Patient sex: F
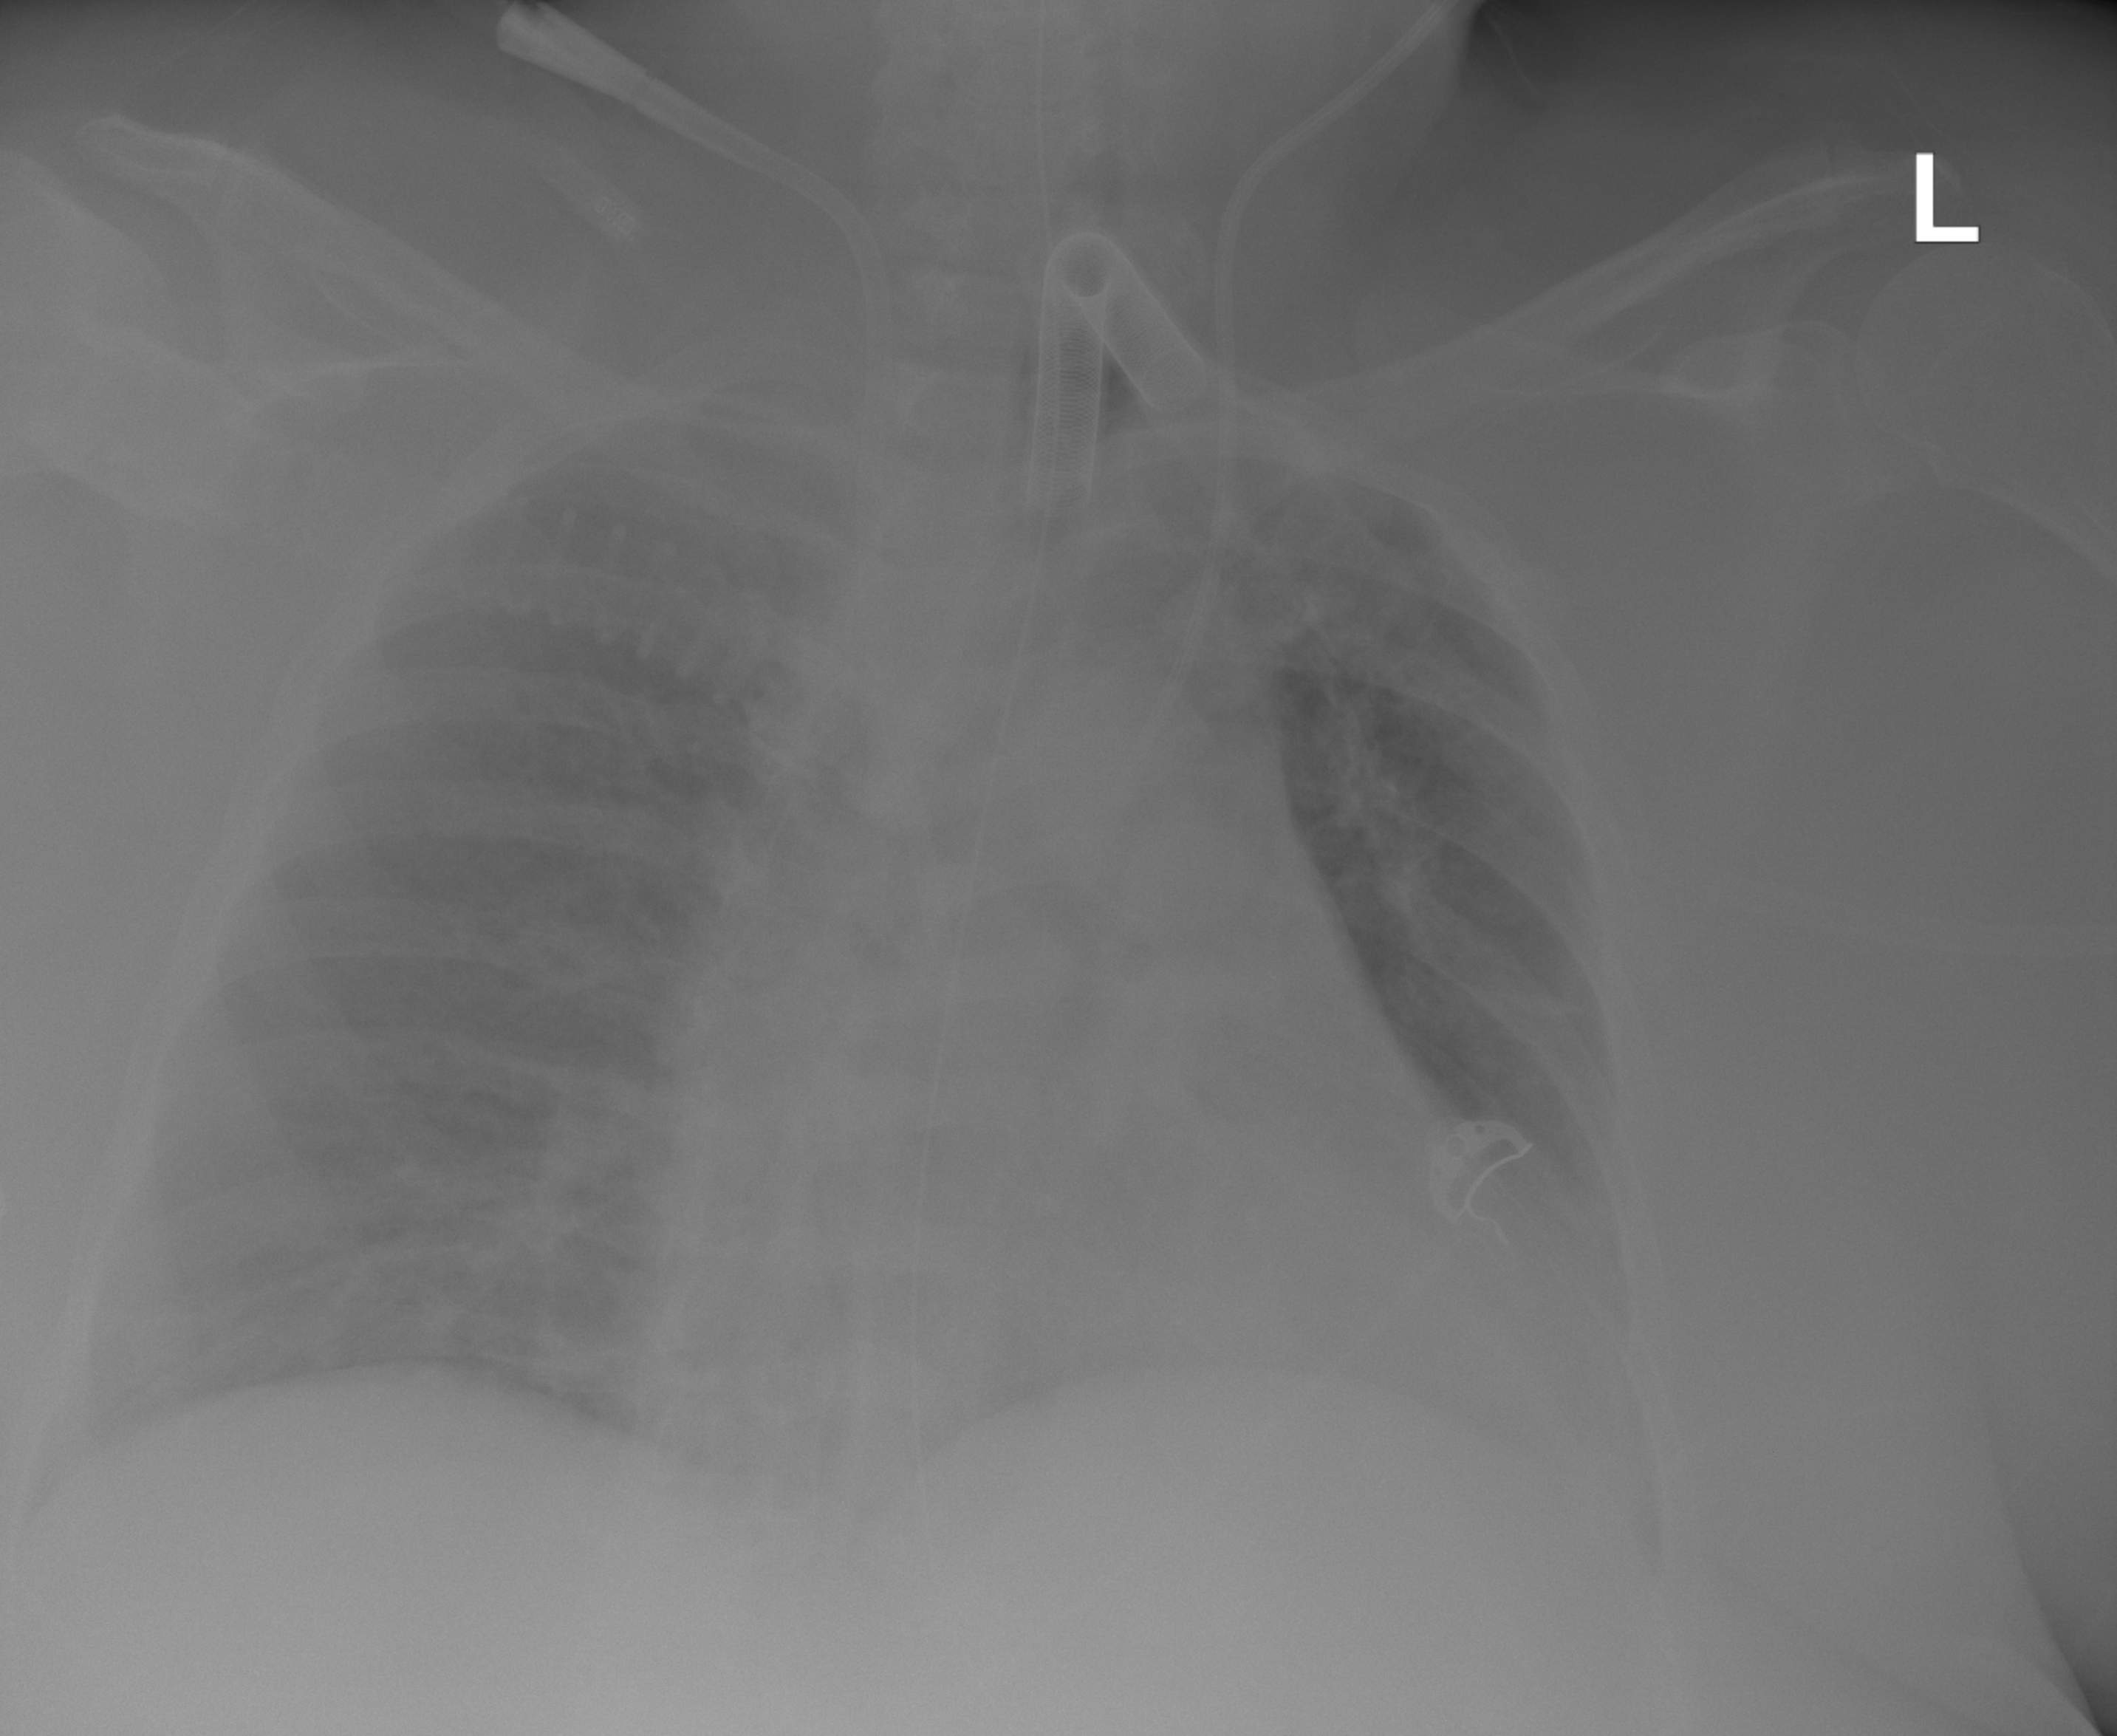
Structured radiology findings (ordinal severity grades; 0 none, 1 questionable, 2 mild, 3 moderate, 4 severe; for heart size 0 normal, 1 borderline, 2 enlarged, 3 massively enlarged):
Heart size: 2
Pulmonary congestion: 3
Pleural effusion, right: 0
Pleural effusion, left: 0
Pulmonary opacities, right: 2
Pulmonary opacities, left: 0
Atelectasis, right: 0
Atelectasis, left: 2